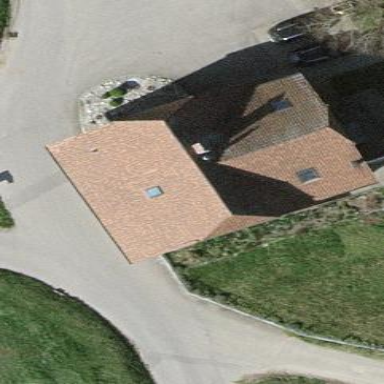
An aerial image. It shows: Simple house.